九年级 · 画法几何学
(本题6分)（2020$cdot$浙江$cdot$九年级期末）已知：在$triangleABC$中，${AB}={AC}$.(1)求作:$triangleABC$的外接圆.(要求:尺规作图,保留作图痕迹,不写作法)(2)若$triangleABC$的外接圆的圆心${O}$到${BC}$边的距离为$8,{BC}=12$,则求出$odot{O}$的面积.
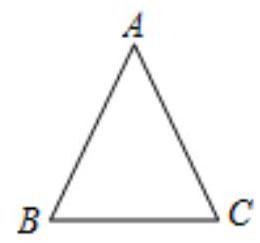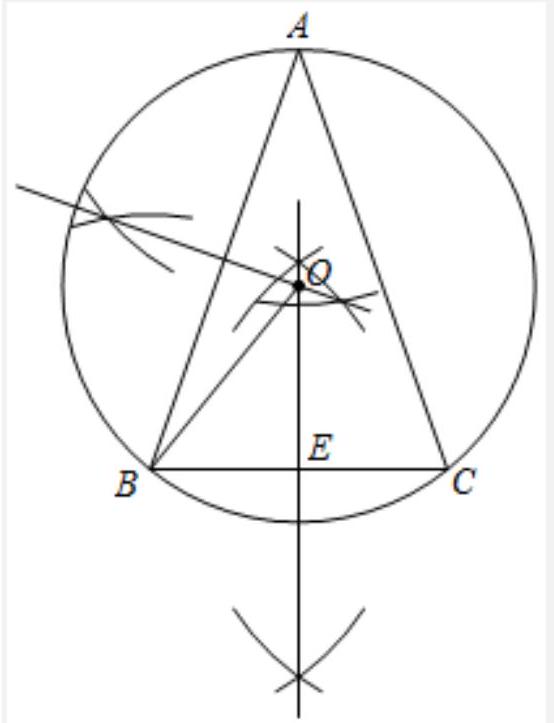
答案: (1)见解析;(2)$100pi$
解析: 【分析】(1)作${AB}$和${BC}$的垂直平分线,交点即为$triangle{ABC}$的外接圆的圆心.(2)根据垂径定理以及勾股定理,即可得到${OB}$的长,进而得出$odot{O}$的面积.【详解】解：(1)如图,$odot{O}$即为所画的图形.（2）设线段${BC}$的垂直平分线交${BC}$于点${E}$.由题意得:${OE}=8,{BE}={EC}=6$,在Rt$triangleBOE$中,${OB}=sqrt{8^{2}+6^{2}}=10$,$thereforeS_{odot0}=pir^{2}=pitimes10^{2}=100pi$.【点睛】本题考查的是作三角形的外接圆,以及求三角形的外接圆的面积,考查了垂径定理,勾股定理的应用,掌握以上知识是解题的关键.